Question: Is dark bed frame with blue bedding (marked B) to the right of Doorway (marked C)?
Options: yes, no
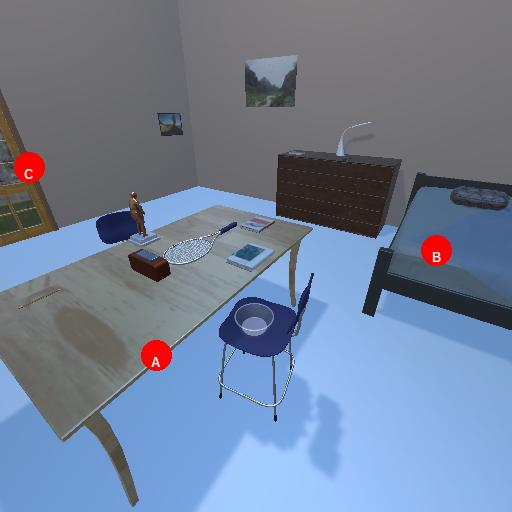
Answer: yes